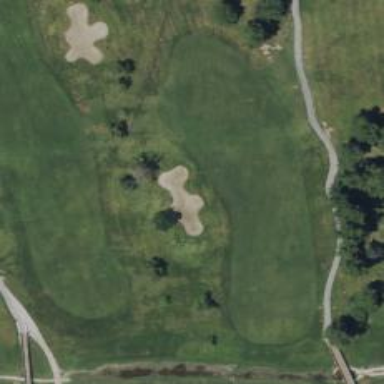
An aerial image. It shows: Golf hole.